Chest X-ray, PA view. Patient: 27 years old, sex F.
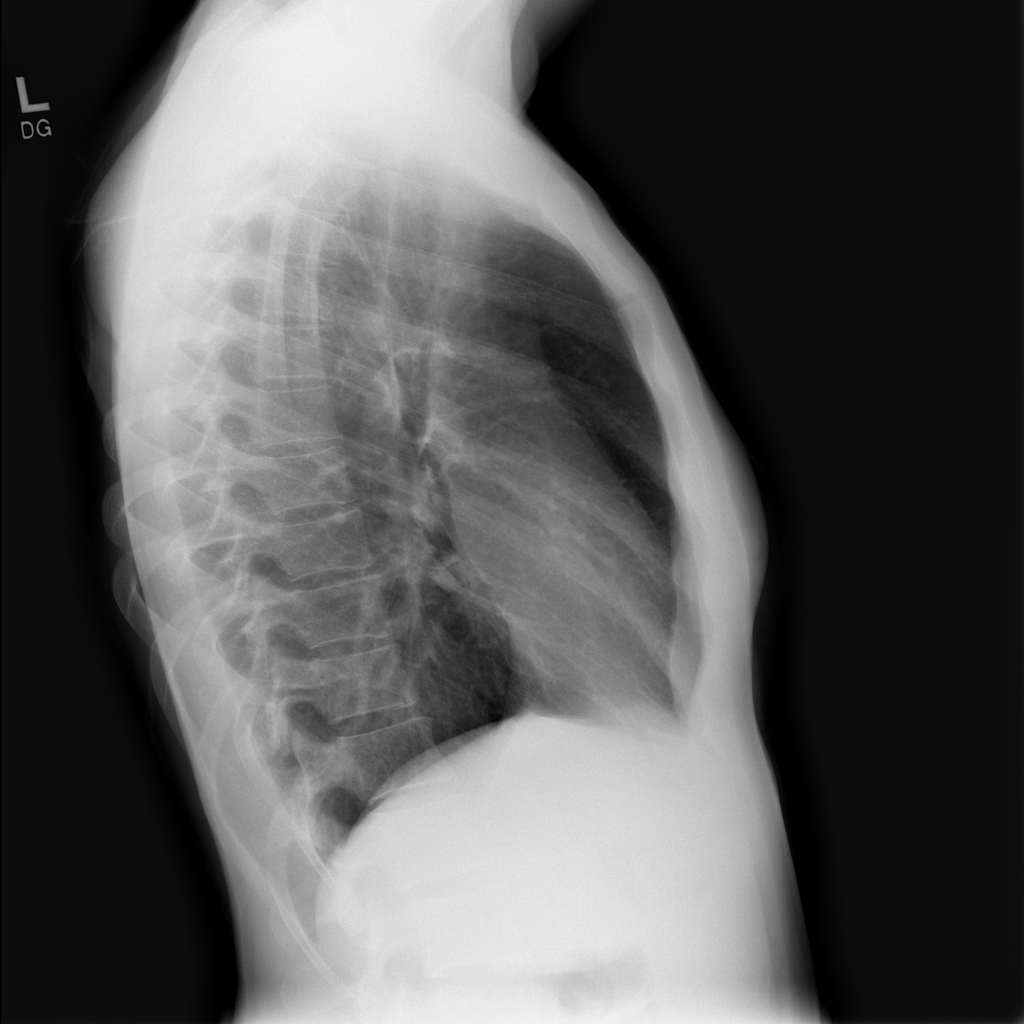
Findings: No Finding